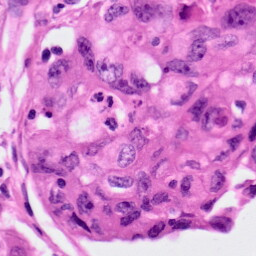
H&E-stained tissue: Lung